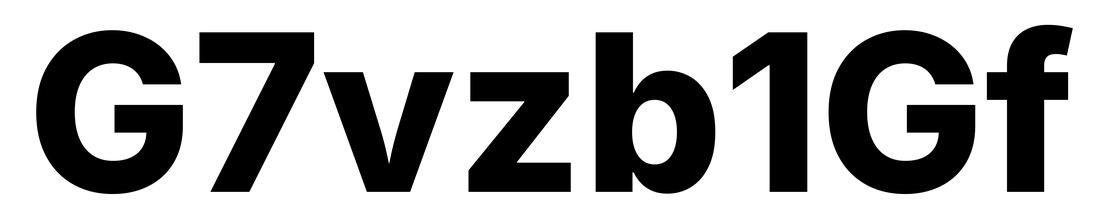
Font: Inter_ExtraBold